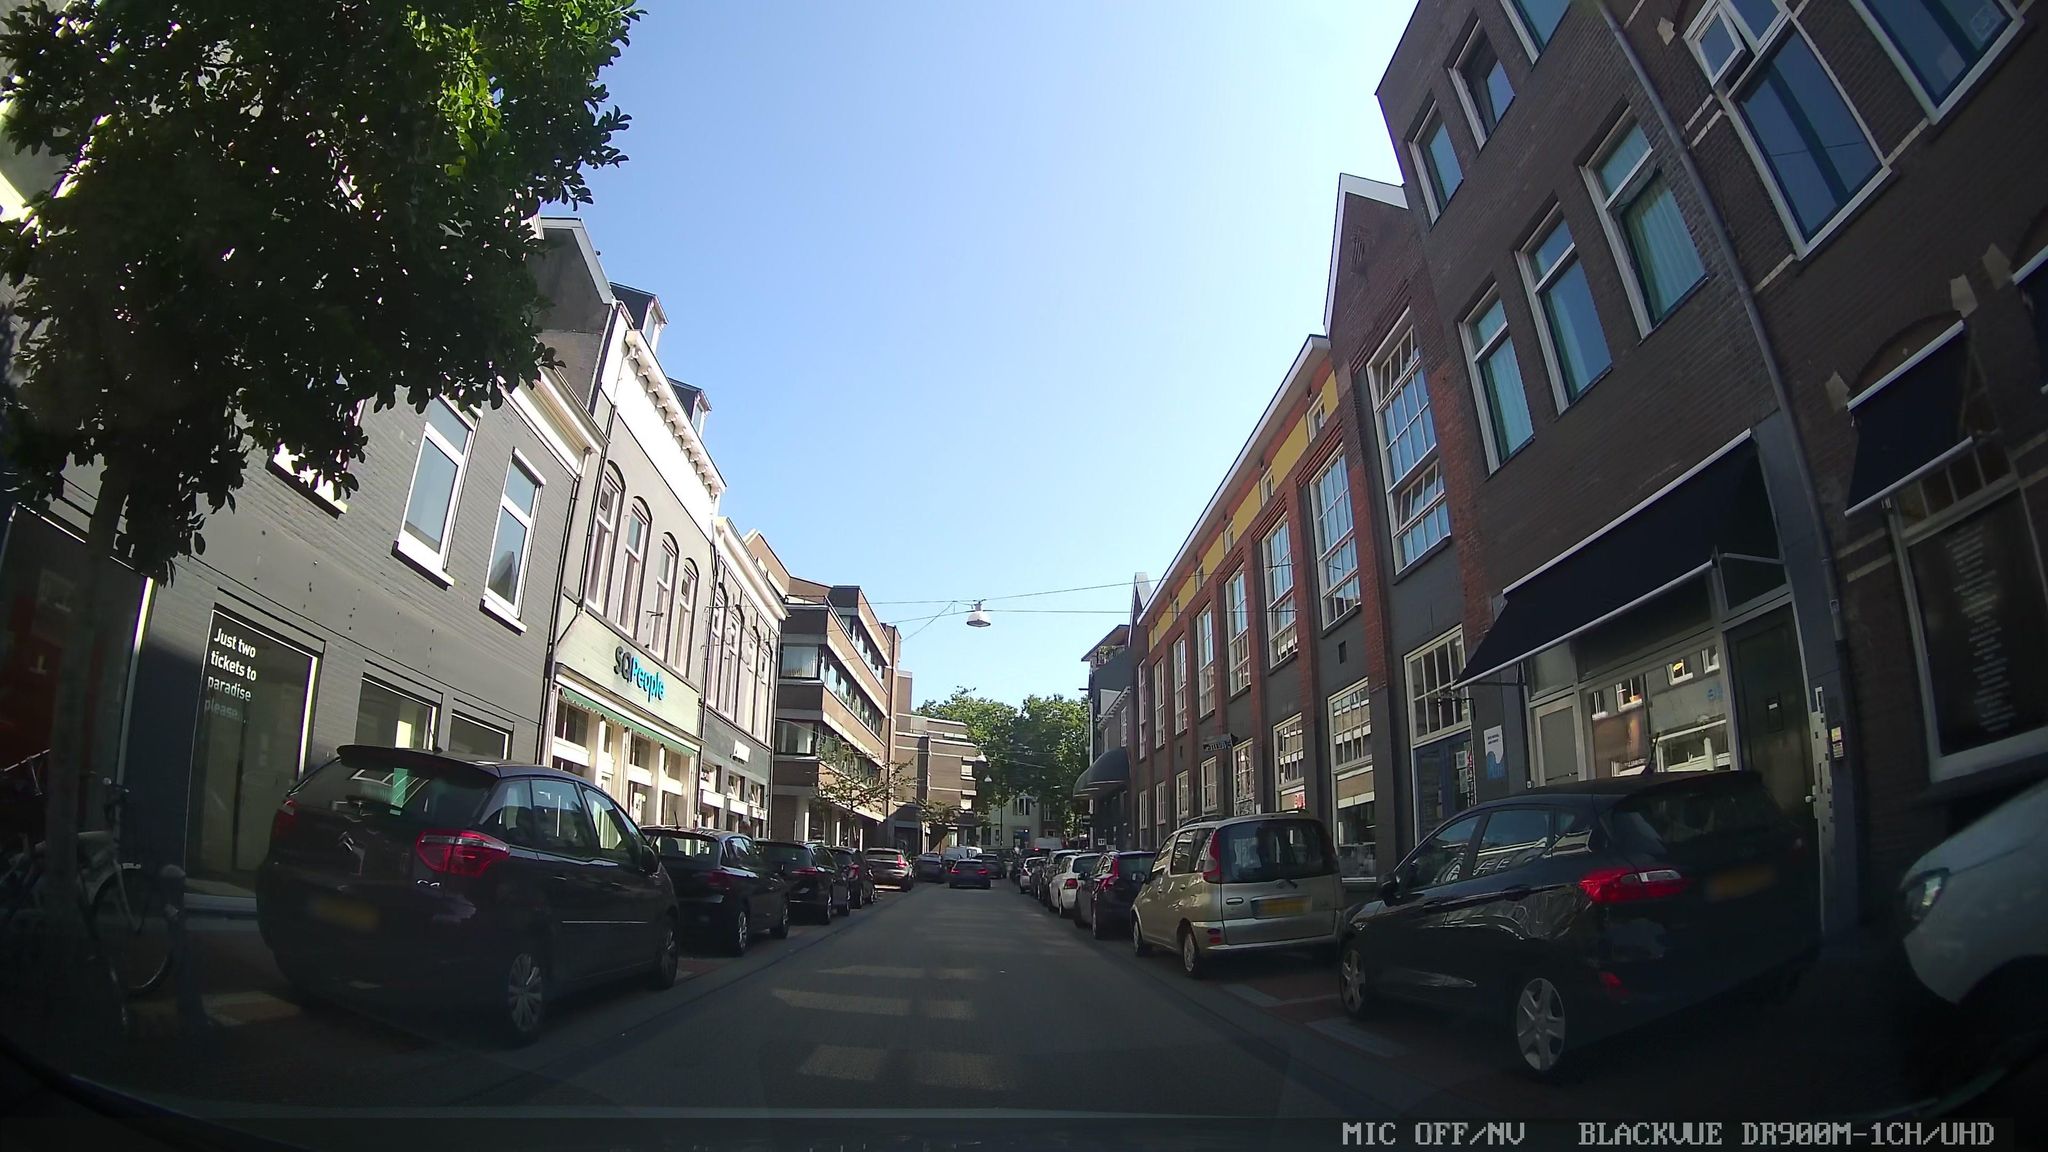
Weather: clear
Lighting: day
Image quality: good
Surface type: driving surface
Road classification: residential, pedestrian
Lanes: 1
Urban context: urban centre
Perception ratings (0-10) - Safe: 7.5, Lively: 9.61, Beautiful: 7.31, Boring: 0.96, Depressing: 2.18, Wealthy: 6.47